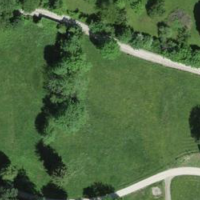
EUNIS habitat code: 44
Species observed at this site:
Maniola jurtina
Aphantopus hyperantus